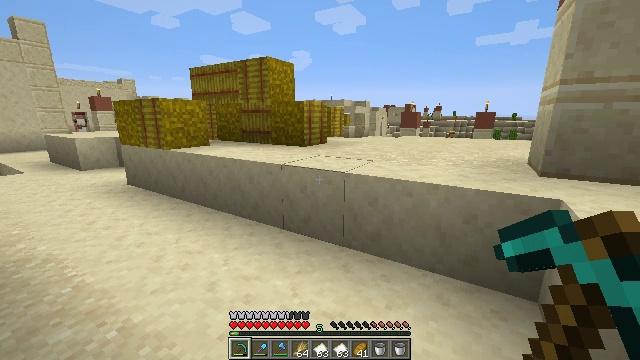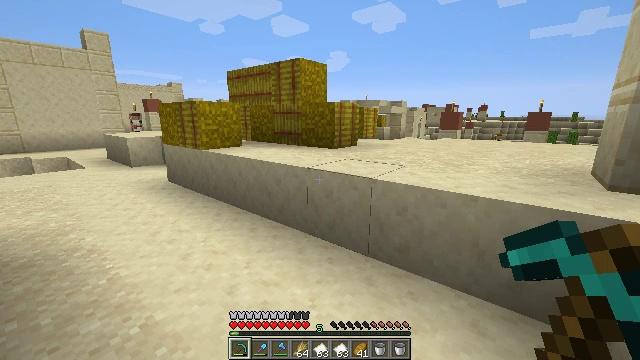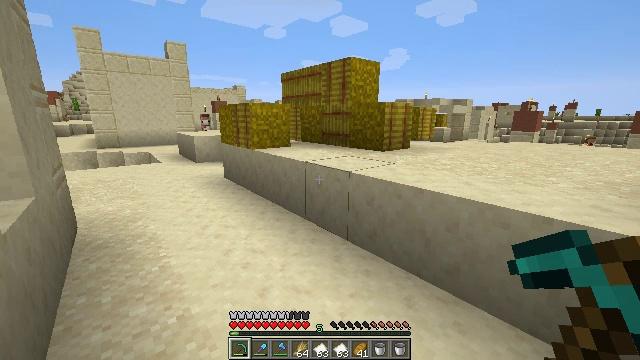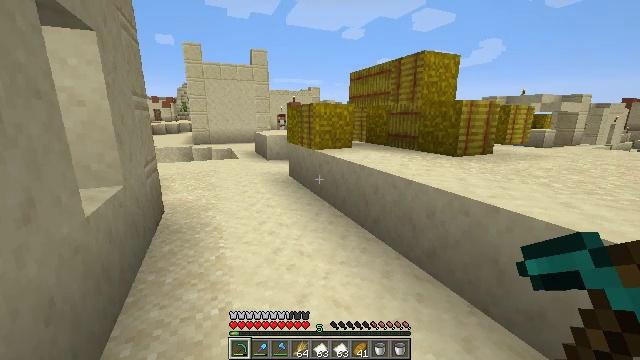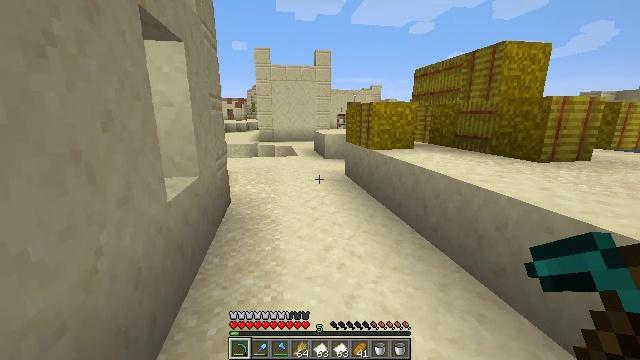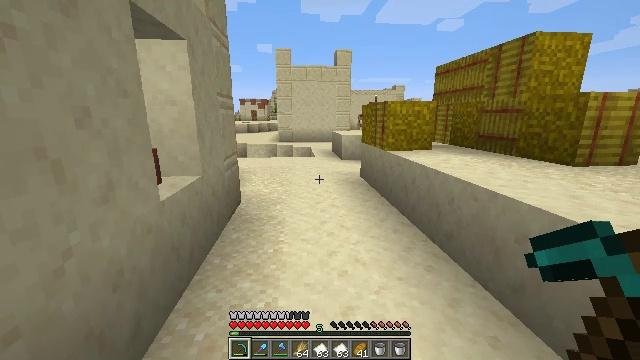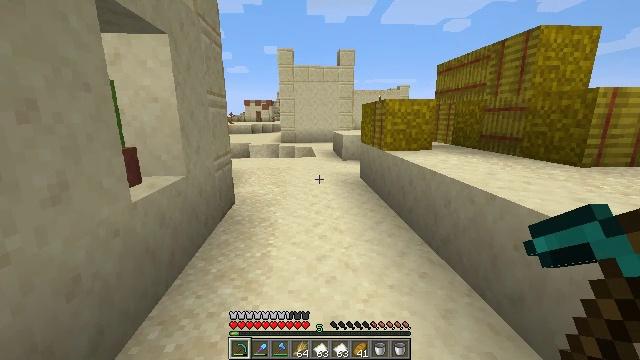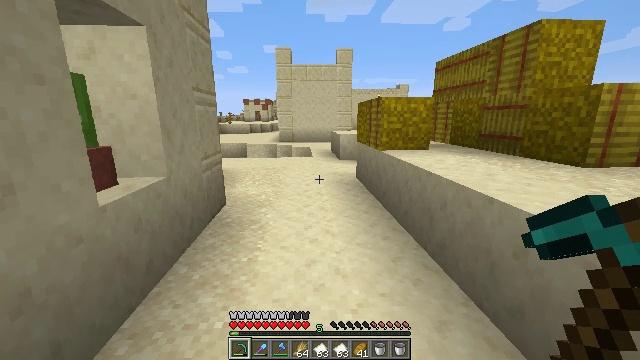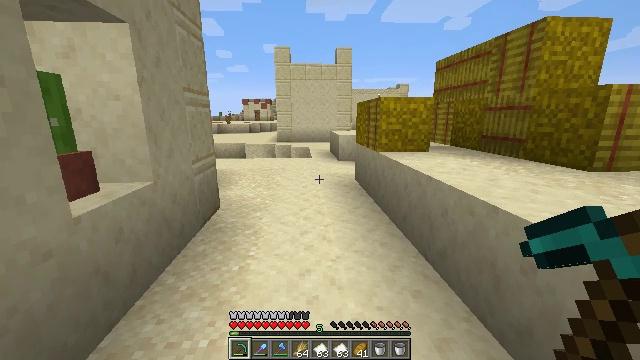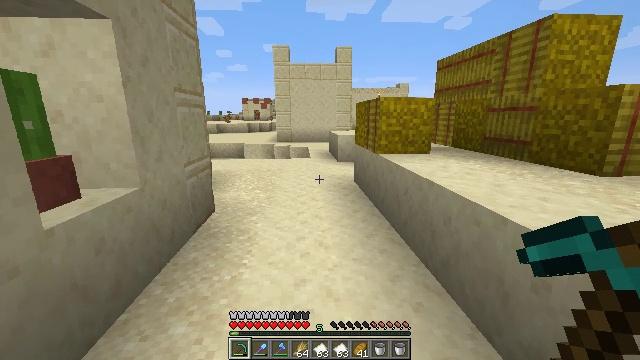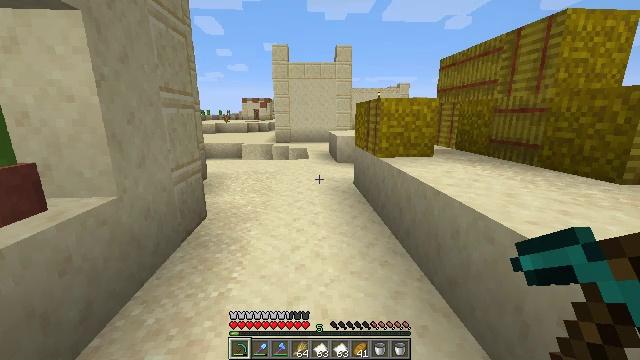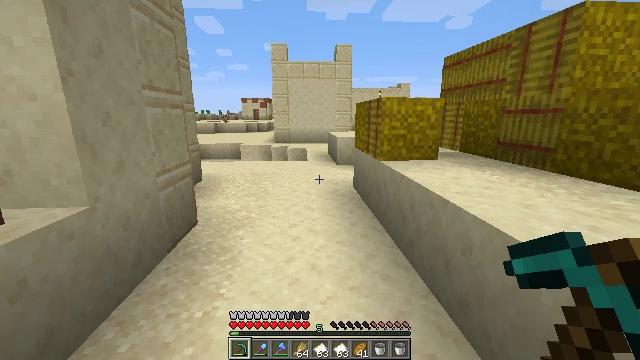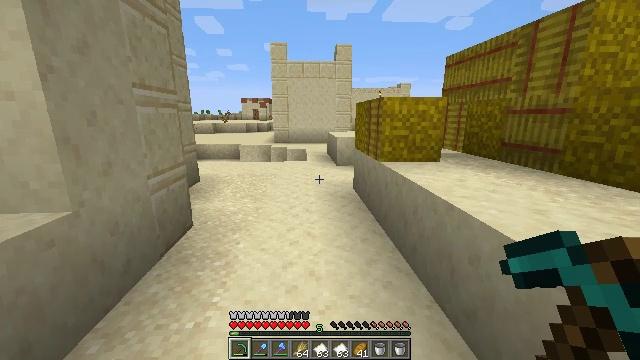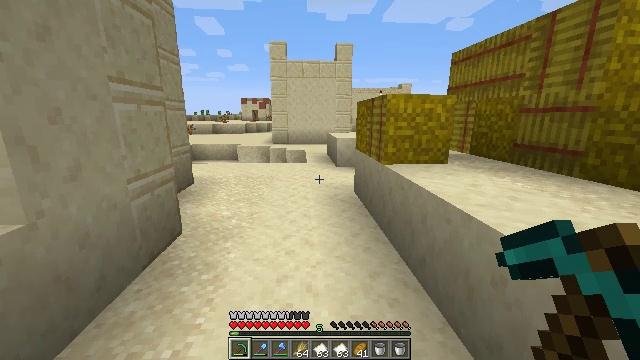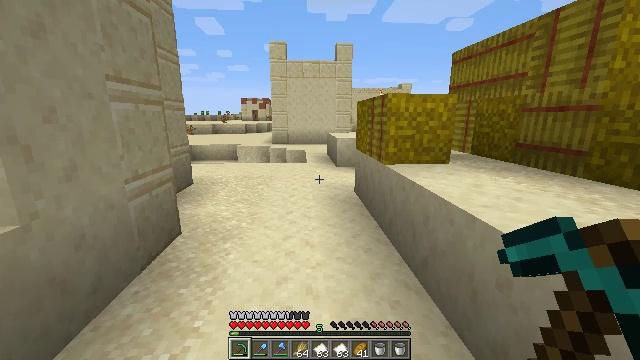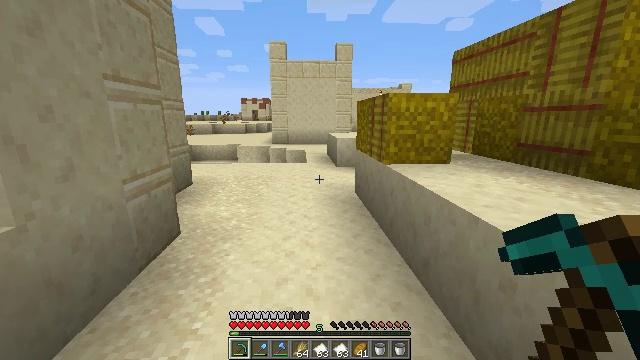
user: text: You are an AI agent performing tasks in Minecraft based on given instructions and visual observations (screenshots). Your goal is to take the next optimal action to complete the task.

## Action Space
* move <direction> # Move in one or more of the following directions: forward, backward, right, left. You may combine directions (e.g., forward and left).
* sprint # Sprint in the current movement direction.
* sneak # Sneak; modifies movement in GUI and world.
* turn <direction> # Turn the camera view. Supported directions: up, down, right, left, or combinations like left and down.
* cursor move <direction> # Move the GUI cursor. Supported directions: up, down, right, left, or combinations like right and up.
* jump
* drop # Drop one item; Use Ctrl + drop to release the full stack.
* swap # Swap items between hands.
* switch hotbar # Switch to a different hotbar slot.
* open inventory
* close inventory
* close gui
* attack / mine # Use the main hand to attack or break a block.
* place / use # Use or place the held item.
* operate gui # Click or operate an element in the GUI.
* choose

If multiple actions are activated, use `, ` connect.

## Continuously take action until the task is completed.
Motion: motion action
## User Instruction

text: Mine a hay block from the field.
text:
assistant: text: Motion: move forward and move right, turn left
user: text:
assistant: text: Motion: move forward and move right, turn left
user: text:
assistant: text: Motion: move forward and move right, turn left
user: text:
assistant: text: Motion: move forward and move right, turn left
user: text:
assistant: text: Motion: move forward and move right, turn left
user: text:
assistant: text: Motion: move forward and move right, turn left
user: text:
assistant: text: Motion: move forward
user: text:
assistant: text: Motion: move forward
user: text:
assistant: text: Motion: move forward
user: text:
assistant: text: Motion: move forward
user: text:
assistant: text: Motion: move forward
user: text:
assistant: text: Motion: move forward
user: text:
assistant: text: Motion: no_op
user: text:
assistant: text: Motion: no_op
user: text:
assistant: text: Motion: no_op
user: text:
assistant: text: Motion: open inventory
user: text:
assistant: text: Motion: open inventory
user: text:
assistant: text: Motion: open inventory
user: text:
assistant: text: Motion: open inventory
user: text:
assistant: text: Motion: no_op
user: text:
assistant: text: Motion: cursor move right
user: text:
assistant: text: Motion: cursor move right and up
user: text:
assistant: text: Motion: cursor move right and up
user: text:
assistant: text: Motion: cursor move right and up
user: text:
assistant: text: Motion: cursor move right
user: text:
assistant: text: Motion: no_op
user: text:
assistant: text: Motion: no_op
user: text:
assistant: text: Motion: cursor move left and down
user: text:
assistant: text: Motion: cursor move left
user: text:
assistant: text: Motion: no_op